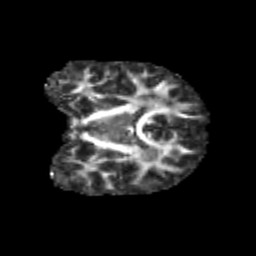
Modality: FA
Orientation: coronal
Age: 12
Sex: male
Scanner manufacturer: siemens
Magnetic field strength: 3 T
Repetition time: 3.8 s
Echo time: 0.07 s